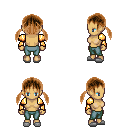
a pixel art fantasy rpg character, female body template, human, tanned skin, gold arm armor, teal pants, brown twin-tailed hairstyle, white slippers, four views (front, back, left, right), 2x2 character sprite sheet, small pixel art, hard edges, no anti-aliasing